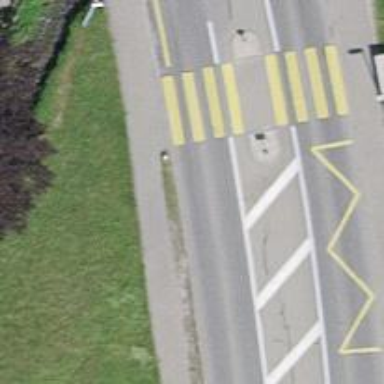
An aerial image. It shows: Bus stop equipped with public transport stop position.